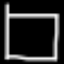
Label: square